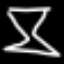
Label: hourglass